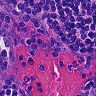
Metastatic tissue present: no